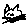
Label: cat